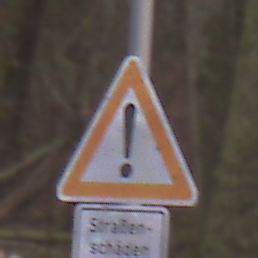
Verkehrszeichen: Gefahrenstelle
Zusatzzeichen unten: HinweiseAufGefahrenDurchVerbaleAngabe3
Umgebung: Outdoor, Nature
Tageszeit: Midday
Wetter: Overcast
Licht: Natural
Jahreszeit: Autumn
Kontrast: LowContrast